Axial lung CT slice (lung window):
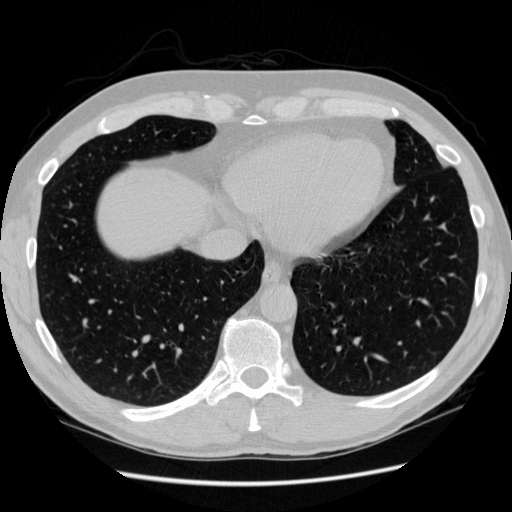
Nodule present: no